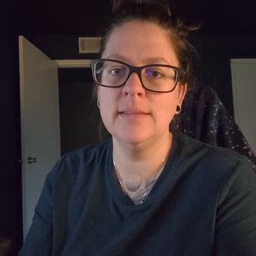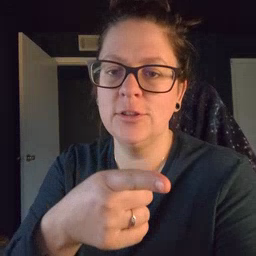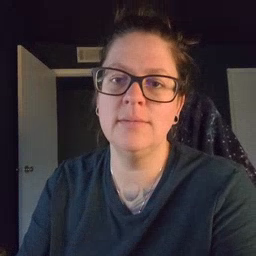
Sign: hesheit